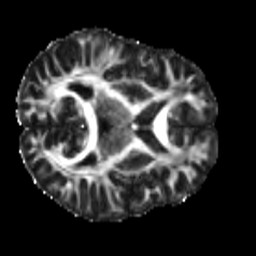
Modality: FA
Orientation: axial
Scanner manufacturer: siemens
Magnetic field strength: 3 T
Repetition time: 4 s
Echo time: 0.0594 s